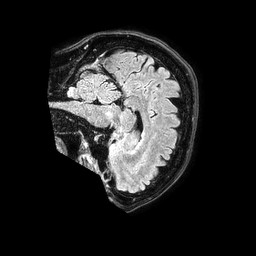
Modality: FLAIR
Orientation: sagittal
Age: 72
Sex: female
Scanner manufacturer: philips
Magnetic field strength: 1.5 T
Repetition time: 4.8 s
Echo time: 0.3 s